Question: Count the number of objects in the diagram.
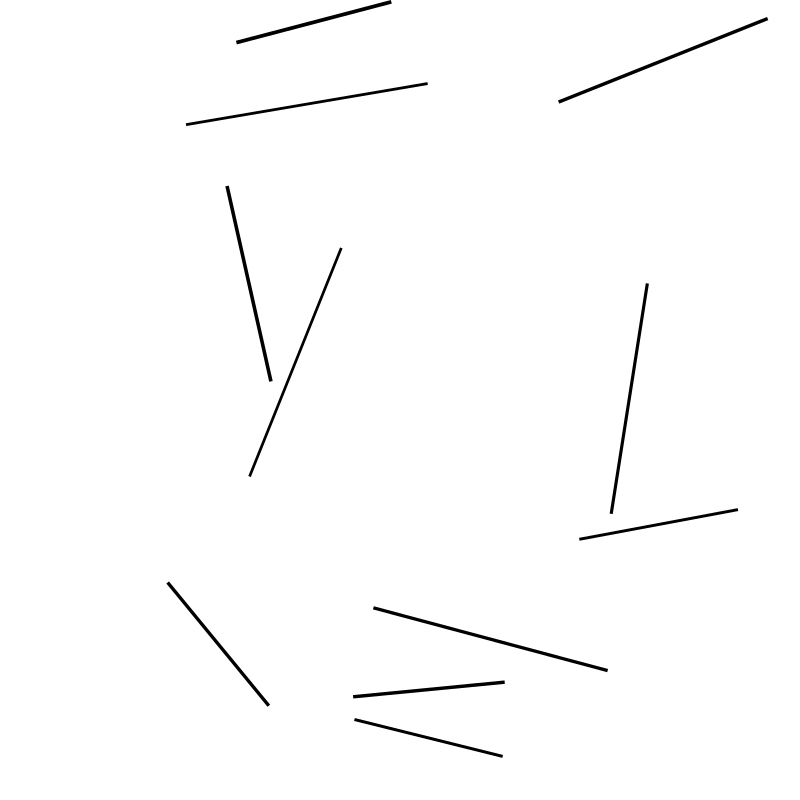
Answer: 11